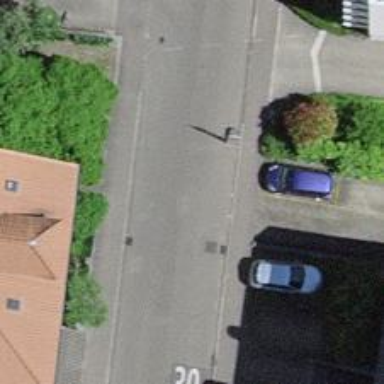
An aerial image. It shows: Road serving as parking aisle.